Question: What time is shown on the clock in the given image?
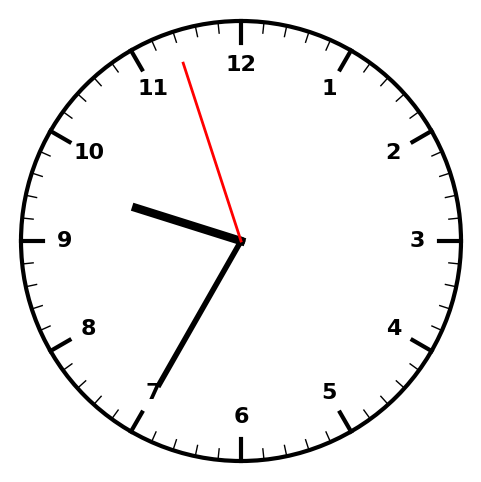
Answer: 09:34:57